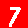
Digit: 7